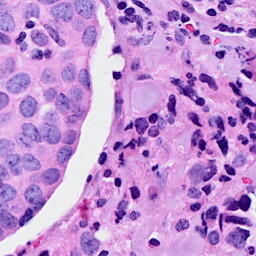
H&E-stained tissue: Breast